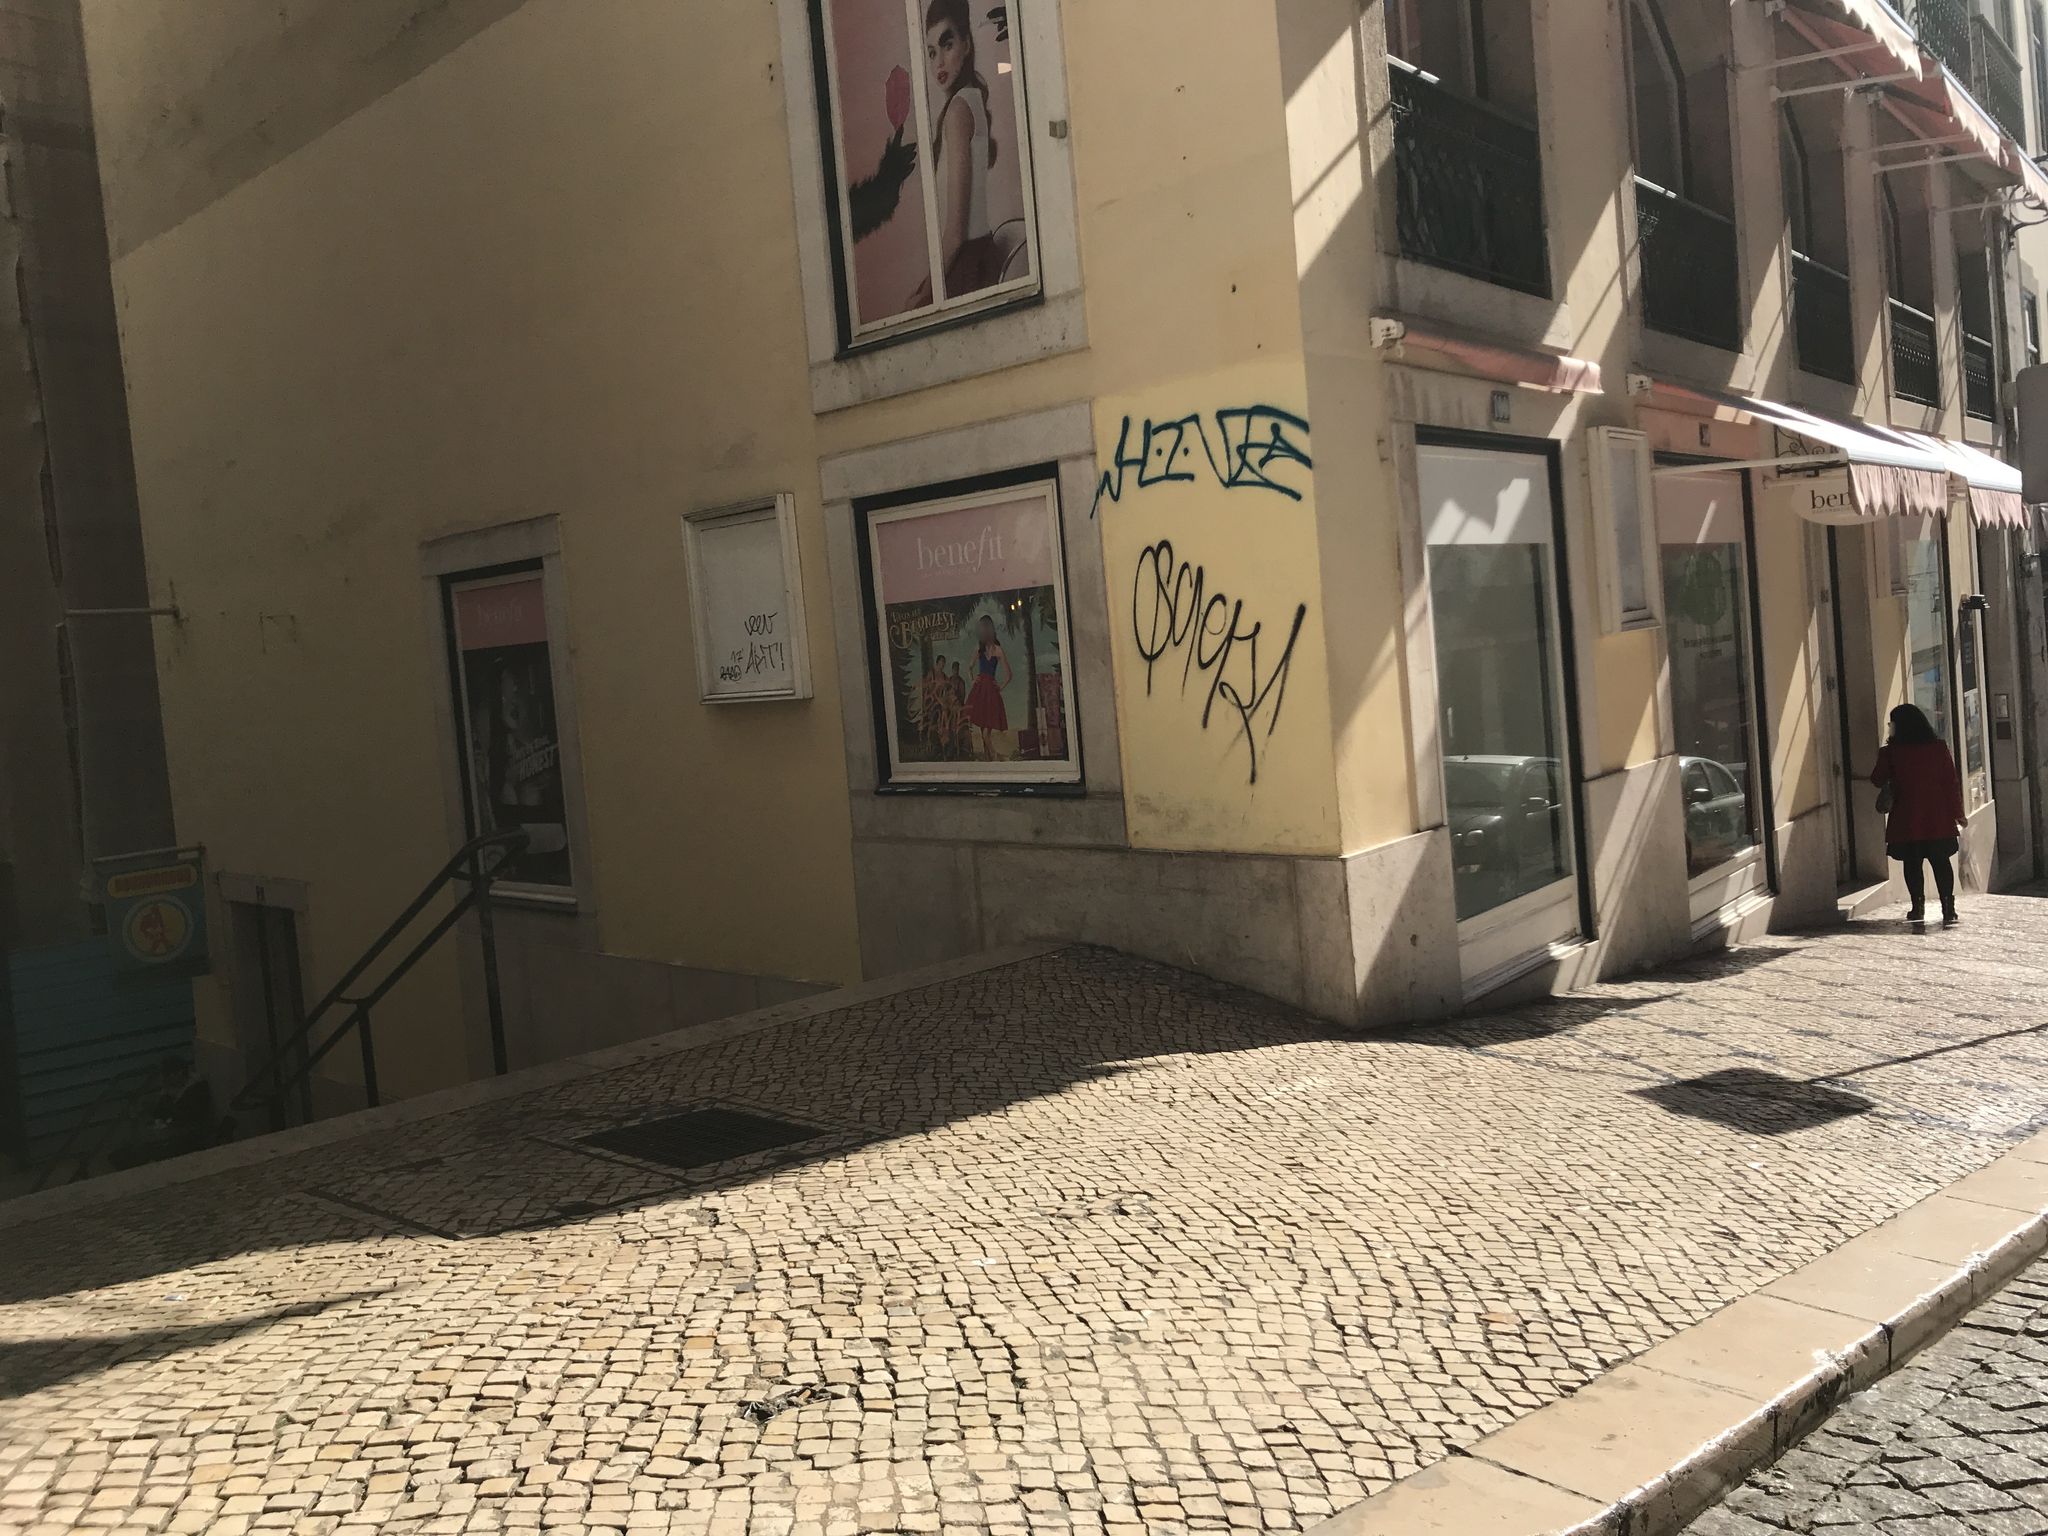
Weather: clear
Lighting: day
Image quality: good
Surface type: walking surface
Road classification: pedestrian, steps, footway
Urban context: urban centre
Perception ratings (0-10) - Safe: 6.76, Lively: 5.74, Beautiful: 1.82, Boring: 4.56, Depressing: 3.21, Wealthy: 5.4